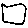
Label: square